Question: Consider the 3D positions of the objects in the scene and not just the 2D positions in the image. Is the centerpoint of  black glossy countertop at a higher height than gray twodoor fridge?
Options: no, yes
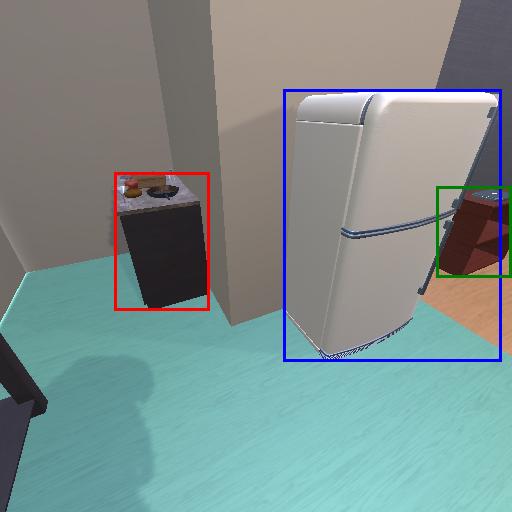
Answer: no